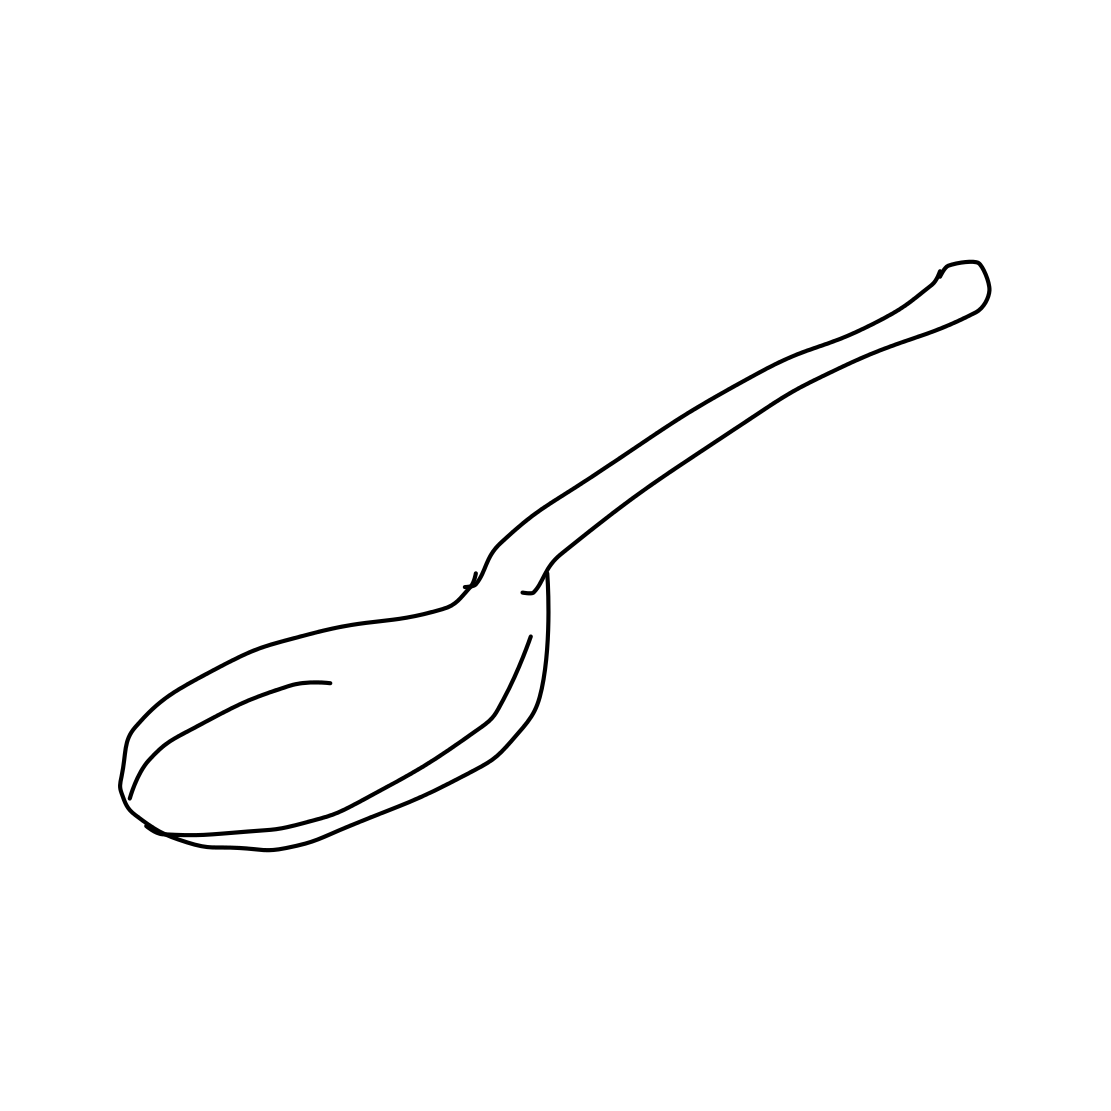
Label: spoon